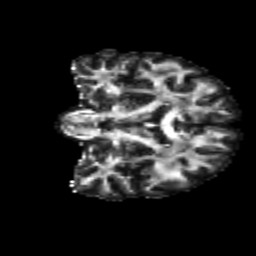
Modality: FA
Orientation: coronal
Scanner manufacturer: siemens
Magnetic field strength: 3 T
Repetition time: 4.16 s
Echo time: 0.0806 s